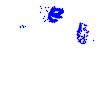
Particle: electron